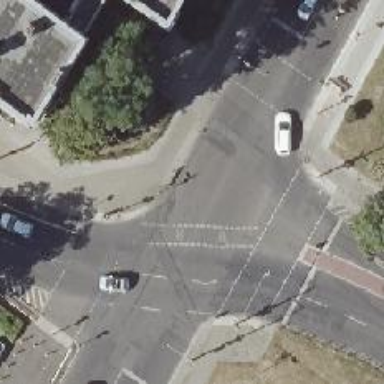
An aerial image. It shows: Crossing with traffic signals.